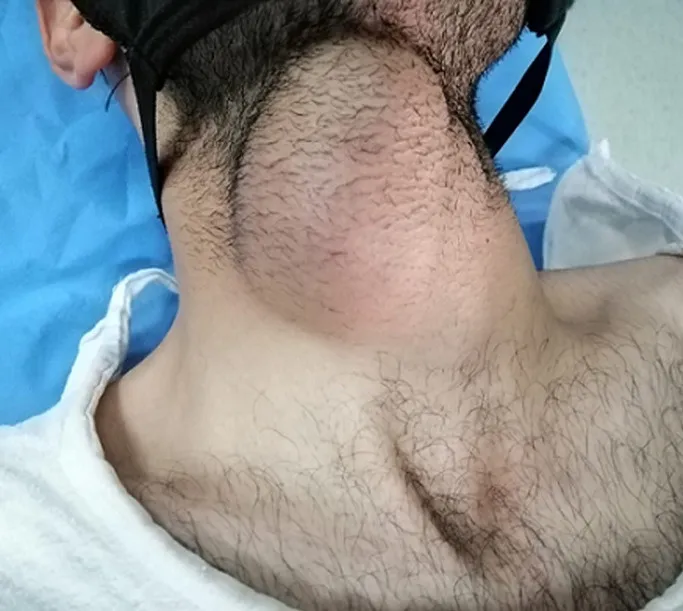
clinical presentation.
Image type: medical_photograph (skin_photograph)